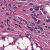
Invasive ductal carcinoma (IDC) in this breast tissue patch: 1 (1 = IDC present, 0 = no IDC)